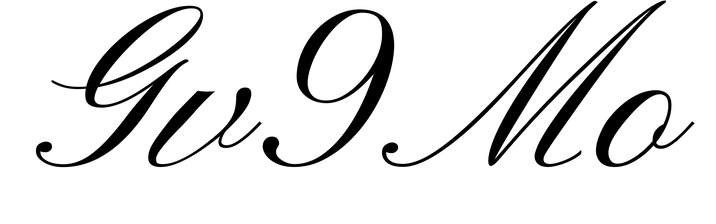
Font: PinyonScript-Regular